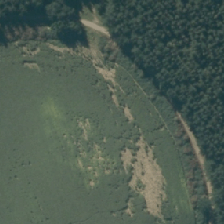
Land cover: shortrotation_cropland